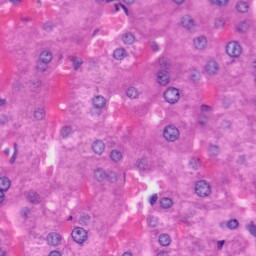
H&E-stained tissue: Liver